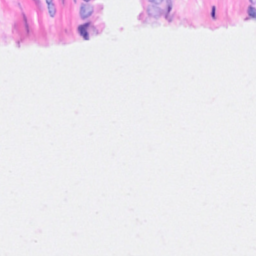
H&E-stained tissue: Breast